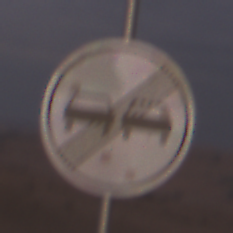
Verkehrszeichen: EndeUeberholverbot
Umgebung: Outdoor, Nature
Tageszeit: SunriseSunset
Wetter: PartlyCloudy
Licht: Natural
Jahreszeit: NotSpecified
Kontrast: LowContrast